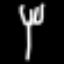
Label: fork